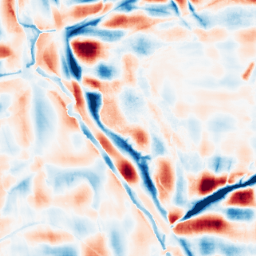
Category: wavelet
Decomposition family: wavelet_dwt
Decomposition parameters: wavelet: db4
level: 5
Upsampling method: sinc_blackman
Upsampling parameters: scale: 4
kernel_size: 8
Upsampling scale: 4